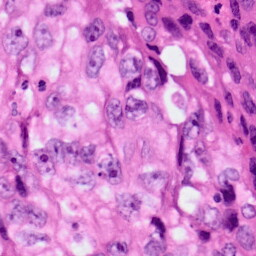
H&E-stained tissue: Lung